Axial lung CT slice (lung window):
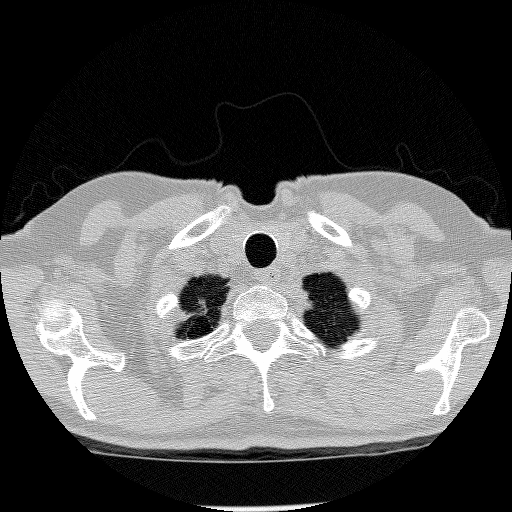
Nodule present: no